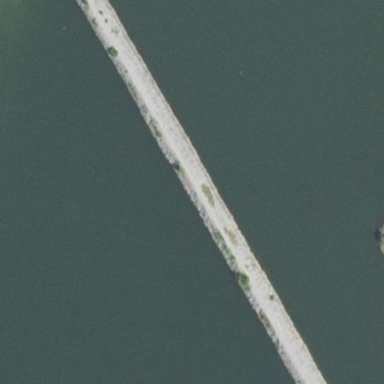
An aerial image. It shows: Breakwater made of rocks.